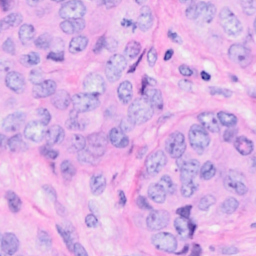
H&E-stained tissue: Breast